Question: My company is about to hire . We work on a variety of .NET platforms: ASP.NET, Compact Framework, Windowsforms, Web Services. I'd like to compile a list/catalog of good questions, a kind of minimum standard to see if the applicants are experienced. So, my question is:
do you think should a good ?
I'd also see it as a for myself, in order to see where my own deficits are .

*UPDATE: It want to make clear that we're not testing only for .NET knowledge, and that problem solving capabilities and general programming skills are even more important to us.
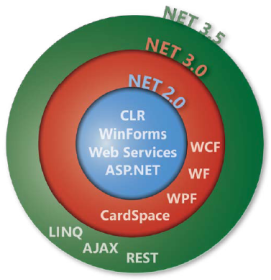
Answer: Basic questions include:
- <URL>- - - -
I think it usually helps to ask your applicants to complete a simple coding exercise such as:
- - - - -
Next, look for specific technical know-how:
- - - - -
None of these are particularly difficult questions for a proficient C# programmer to answer, and they should give you a good idea of your applicants particular strengths. You may also want to work in a few questions/code sample that make use of specific design patterns.
:
Seems that a lot of people don't understand why I'd ask these types of questions. Let me touch on a few peoples comments (I'm not quoting directly, but paraphrasing instead):
---
When was the last time anyone used volatiles or weak references?
When I give technical interviews, I look to see whether a person understands the high-level low-level features of .NET. Volatiles and weak references are two low-level features provided by .NET -- even if these features aren't used often in practice, answers to these questions are extremely revealing:
- A good understanding of volatiles demonstrates that a person understands how compiler optimizations change the correctness of code, how threads keep local copies of shared state which may be out of sync at any given time, and is minimally aware of some of the complexities of multithreaded code.- A good understanding of weak references demonstrates that a person knows about the intimate details of the garbage collector and how it decides when to free memory. Sure, you could ask candidates "how does a garbage collector work", but asking about weak references gets a much better, more thoughtful reply.
.NET is a fairly abstract language, but star developers almost always have a deep understanding of the CLR and the low-level details of .NET's runtime.
---
Why would anyone need to implement their own hashtable or linked list?
I'm not implying that the Dictionary class is inferior or that people should roll their own hashtable. This is a basic question which tests whether a person has a understanding of datastructures. Thats what these questions test for: bare minimum understanding.
You learn about these hashtables and linked lists on the first day of Data Structures 101. If someone can't write a hashtable or a linked list from scratch, then they have a gap in their technical knowledge.
---
Why are these questions so crud-oriented?
Because the title of this thread is "questions every good .NET developer should know". Every .NET developer begins their career writing crud apps, and 90% of all application development people do for a living is concerned with line-of-business applications.
I think questions testing a persons knowledge of line-of-business apps are appropriate in most cases, unless you're looking for developers in very specific niches, such as compiler development, game-engine development, theorem-proving, image processing, etc.